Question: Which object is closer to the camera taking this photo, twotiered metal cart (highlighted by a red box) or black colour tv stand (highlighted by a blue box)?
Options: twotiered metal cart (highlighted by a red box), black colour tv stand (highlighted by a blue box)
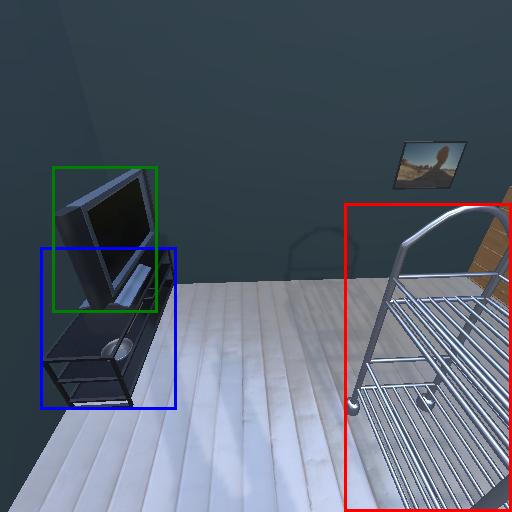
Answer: twotiered metal cart (highlighted by a red box)